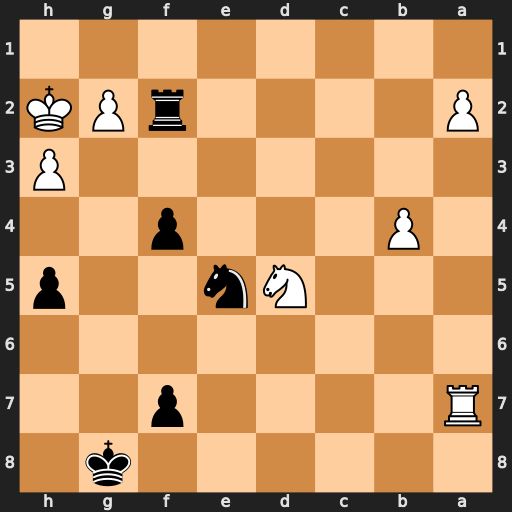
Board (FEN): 6k1/R4p2/8/3Nn2p/1P3p2/7P/P4rPK/8
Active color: b
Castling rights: -
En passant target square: -
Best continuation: Nf3+ Kh1 Rf1#